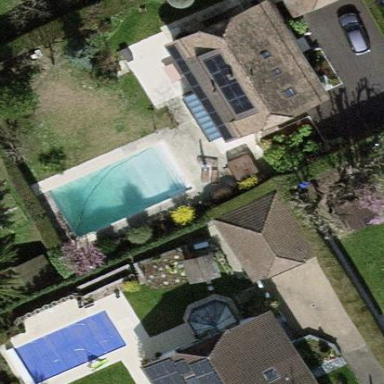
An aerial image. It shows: Swimming pool located in leisure land.